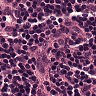
Metastatic tissue present: no